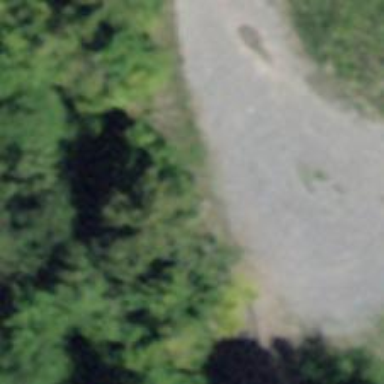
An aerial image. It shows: Dirt footway.